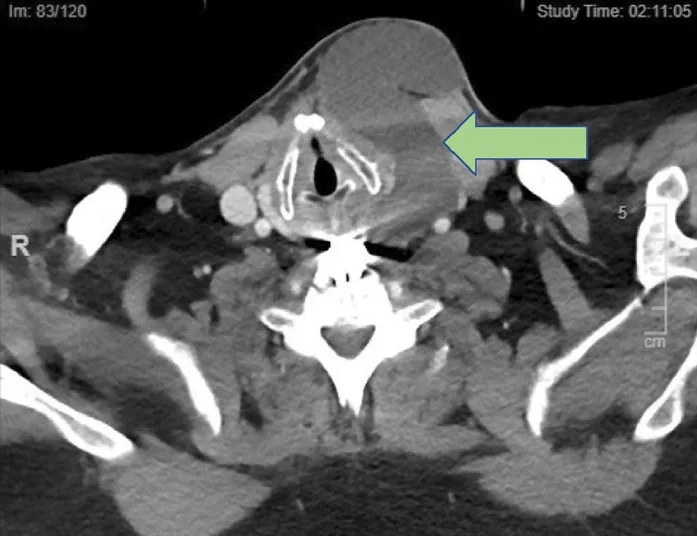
Axial computed tomography image of the neck. Green arrow indicates large cerebrospinal fluid collection emerging from the retropharyngeal space extending to the left of the cricoid cartilage and displacing it rightward, with resulting large anterior mass effect and superior tracheal compromise.
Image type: radiology (ct)